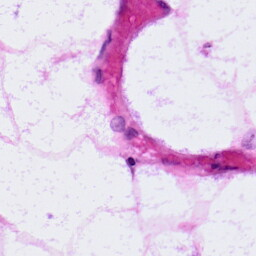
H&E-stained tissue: LymphNode